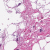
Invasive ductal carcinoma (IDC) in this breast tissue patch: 0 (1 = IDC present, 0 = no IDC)